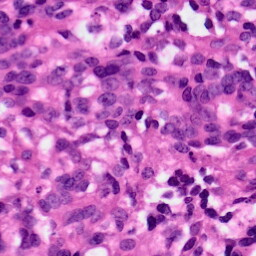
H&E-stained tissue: Ovarian